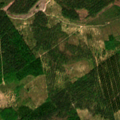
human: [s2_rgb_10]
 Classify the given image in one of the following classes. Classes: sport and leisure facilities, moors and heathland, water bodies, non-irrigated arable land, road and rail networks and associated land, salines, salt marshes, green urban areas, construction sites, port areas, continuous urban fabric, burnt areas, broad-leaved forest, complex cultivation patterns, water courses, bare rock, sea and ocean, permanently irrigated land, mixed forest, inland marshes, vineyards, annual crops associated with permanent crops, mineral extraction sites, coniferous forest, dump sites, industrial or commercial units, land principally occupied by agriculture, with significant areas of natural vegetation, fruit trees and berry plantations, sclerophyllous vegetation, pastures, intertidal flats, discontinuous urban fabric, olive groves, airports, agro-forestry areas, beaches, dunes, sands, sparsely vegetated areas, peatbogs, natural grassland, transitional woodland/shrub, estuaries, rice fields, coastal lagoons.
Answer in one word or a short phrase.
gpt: coniferous forest, mixed forest, transitional woodland/shrub